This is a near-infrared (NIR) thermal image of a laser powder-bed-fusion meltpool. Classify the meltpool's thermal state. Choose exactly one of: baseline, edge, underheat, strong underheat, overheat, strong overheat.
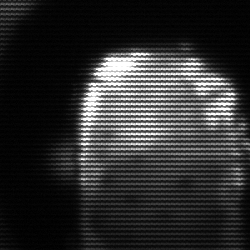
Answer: baseline